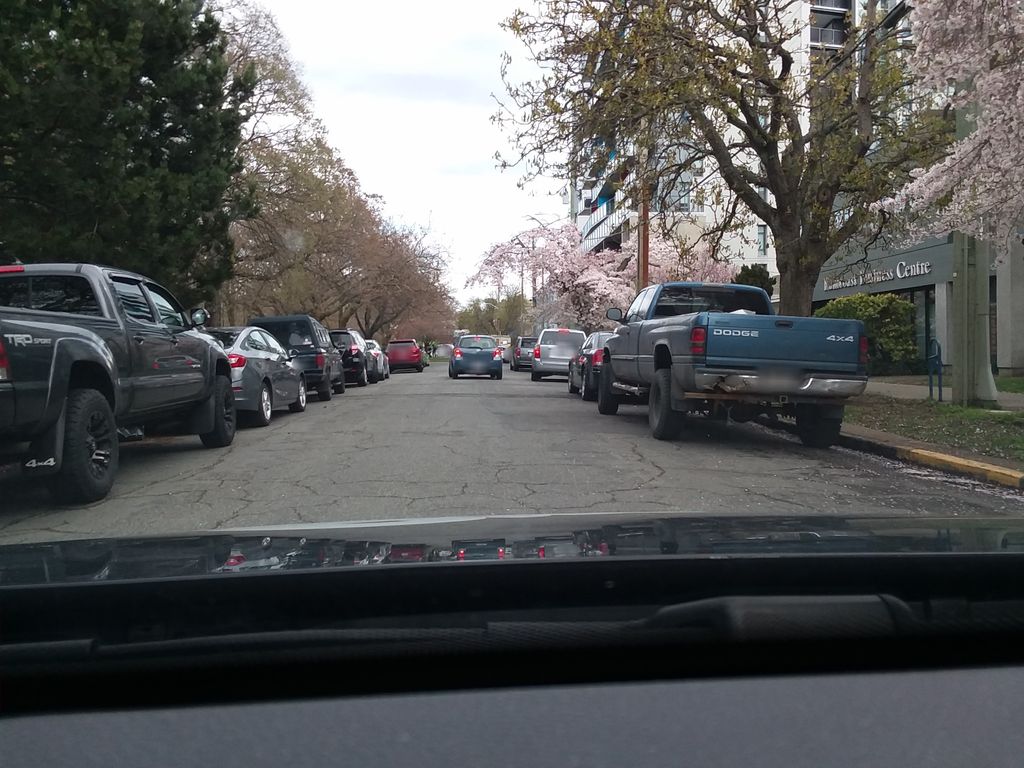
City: victoria